Field crop: maize
Growth stage: 2
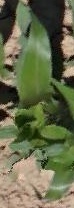
Species: maize